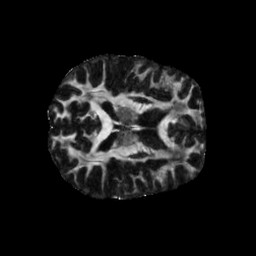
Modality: FA
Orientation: axial
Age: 27
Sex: female
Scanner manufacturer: siemens
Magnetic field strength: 6.98 T
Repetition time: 7.08 s
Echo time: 0.0756 s